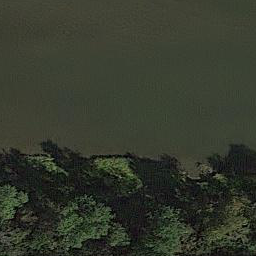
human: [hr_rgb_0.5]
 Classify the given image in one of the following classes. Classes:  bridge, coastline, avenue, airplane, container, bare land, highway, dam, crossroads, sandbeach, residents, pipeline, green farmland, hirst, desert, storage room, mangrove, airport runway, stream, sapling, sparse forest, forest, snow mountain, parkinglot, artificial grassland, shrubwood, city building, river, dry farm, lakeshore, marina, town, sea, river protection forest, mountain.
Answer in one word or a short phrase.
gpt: river protection forest